Question: Recently, I visited a wallpaper sharing website <URL>. The first thing I noticed was the search box. The text input box has a nice css gradient styling. But more interesting is the behavior of its text input caret. It is a white, bright, shiny one. Also the behavior of input text is also customized.
I don't know how it is achieved, and I think it may be possible with CSS along with JavaScript. Can somebody explain the way it is achieved? I am attaching a screenshot below:

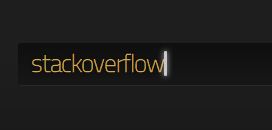
Answer: this plugin could help you <URL>
'''
<!-- ...previous page content... -->
<div>
<input type='text' >
</div>
<div>
<textarea></textarea>
</div>
<!-- ...some more content (hopefully)... -->
<script>
$('div :input').fancyInput();
</script>
'''
> "Call the .fancyInput() function on all parents of inputs. With this example code, make sure every input is wrapped in a div."